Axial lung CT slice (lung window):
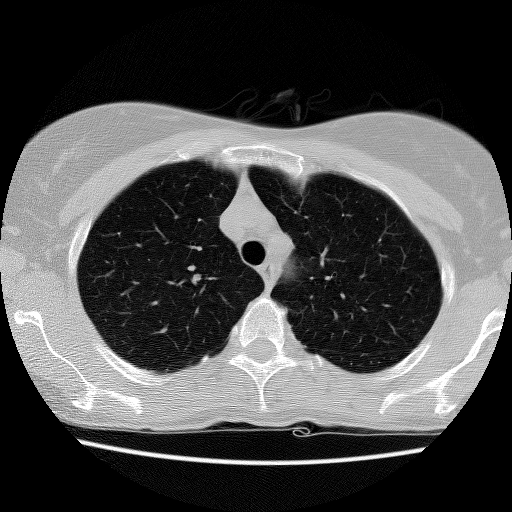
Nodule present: yes
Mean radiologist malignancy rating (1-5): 2.5